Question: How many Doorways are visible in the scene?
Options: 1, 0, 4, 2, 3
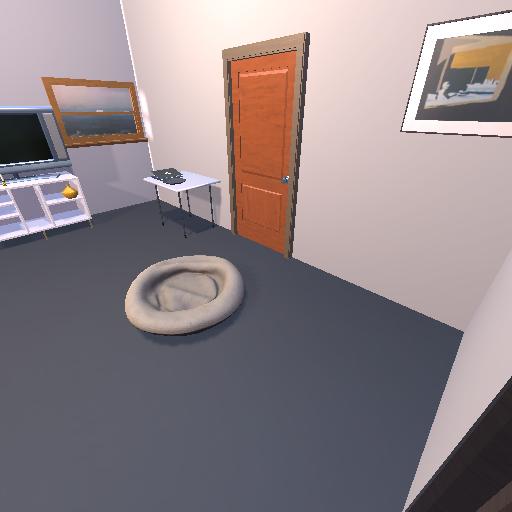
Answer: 1